Question: Is this Java Api's bug?
'''
int i = 0xD3951892;
System.out.println(i); // -745203566
String binString = Integer.toBinaryString(i);
int radix = 2;
int j = Integer.valueOf(binString, radix );
Assertions.assertThat(j).isEqualTo(i);
'''
I expect it to be true without any question. But it throws below exception:
'''
java.lang.NumberFormatException: For input string: "11010011100101010001100010010010"
at java.lang.NumberFormatException.forInputString(NumberFormatException.java:65)
at java.lang.Integer.parseInt(Integer.java:495)
at java.lang.Integer.valueOf(Integer.java:556)
at com.zhugw.temp.IntegerTest.test_valueof_binary_string(IntegerTest.java:14)
'''
So if I have a binary String , e.g. 11010011100101010001100010010010, How can I get its decimal number(-745203566) in Java? DIY? Write code to implement below equation?

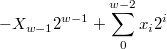
Answer: 'Integer.valueOf(String, int radix)' and 'Integer.parseInt(String, int radix)' will only parse numbers of value -2 147 483 648 to 2 147 483 647, i.e. the values of 32-bit signed integers.
These functions cannot interpret two's complement numbers for binary ('radix = 2'), because the string being passed can be of any length, and so a leading 1 could be part of the number or the sign bit. I guess Java's developers decided that the most logical way to proceed is to never accept two's complement, rather than assume that a 32nd bit is a sign bit.
They read your input binary string as unsigned 3 549 763 730 (bigger than max int value). To read a negative value, you'd want to give a positive binary number with a '-' sign in front. For example for '-5':
'''
Integer.parseInt("1011", 2); // 11
// Even if you extended the 1s to try and make two's complement of 5,
// it would always read it as a positive binary value
Integer.parseInt("-101", 2); // -5, this is right
'''
Solutions:
I suggest, first, that if you can store it as a positive number with extra sign information on your own (e.g. a '-' symbol), do that. For example:
'''
String binString;
if(i < 0)
binString = "-" + Integer.toBinaryString(-i);
else // positive i
binString = Integer.toBinaryString(i);
'''
If you need to use signed binary strings, in order to take a negative number in binary two's complement form (as a string) and parse it to an int, I suggest you take the two's complement manually, convert that into int, and then correct the sign. Recall that two's complement = one's complement + 1, and one's complement is just reverse each bit.
As an example implementation:
'''
String binString = "11010011100101010001100010010010";
StringBuilder onesComplementBuilder = new StringBuilder();
for(char bit : binString.toCharArray()) {
// if bit is '0', append a 1. if bit is '1', append a 0.
onesComplementBuilder.append((bit == '0') ? 1 : 0);
}
String onesComplement = onesComplementBuilder.toString();
System.out.println(onesComplement); // should be the NOT of binString
int converted = Integer.valueOf(onesComplement, 2);
// two's complement = one's complement + 1. This is the positive value
// of our original binary string, so make it negative again.
int value = -(converted + 1);
'''
You could also write your own version of 'Integer.parseInt' for 32-bit two's complement binary numbers. This, of course, assumes you're not using Java 8 and can't just use 'Integer.parseUnsignedInt', which @llogiq pointed out while I was typing this.
EDIT: You could also use 'Long.parseLong(String, 2)' first, then calculate the two's complement (and mask it by 0xFFFFFFFF), then downgrade the 'long' down to 'int'. Faster to write, probably faster code.